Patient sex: M
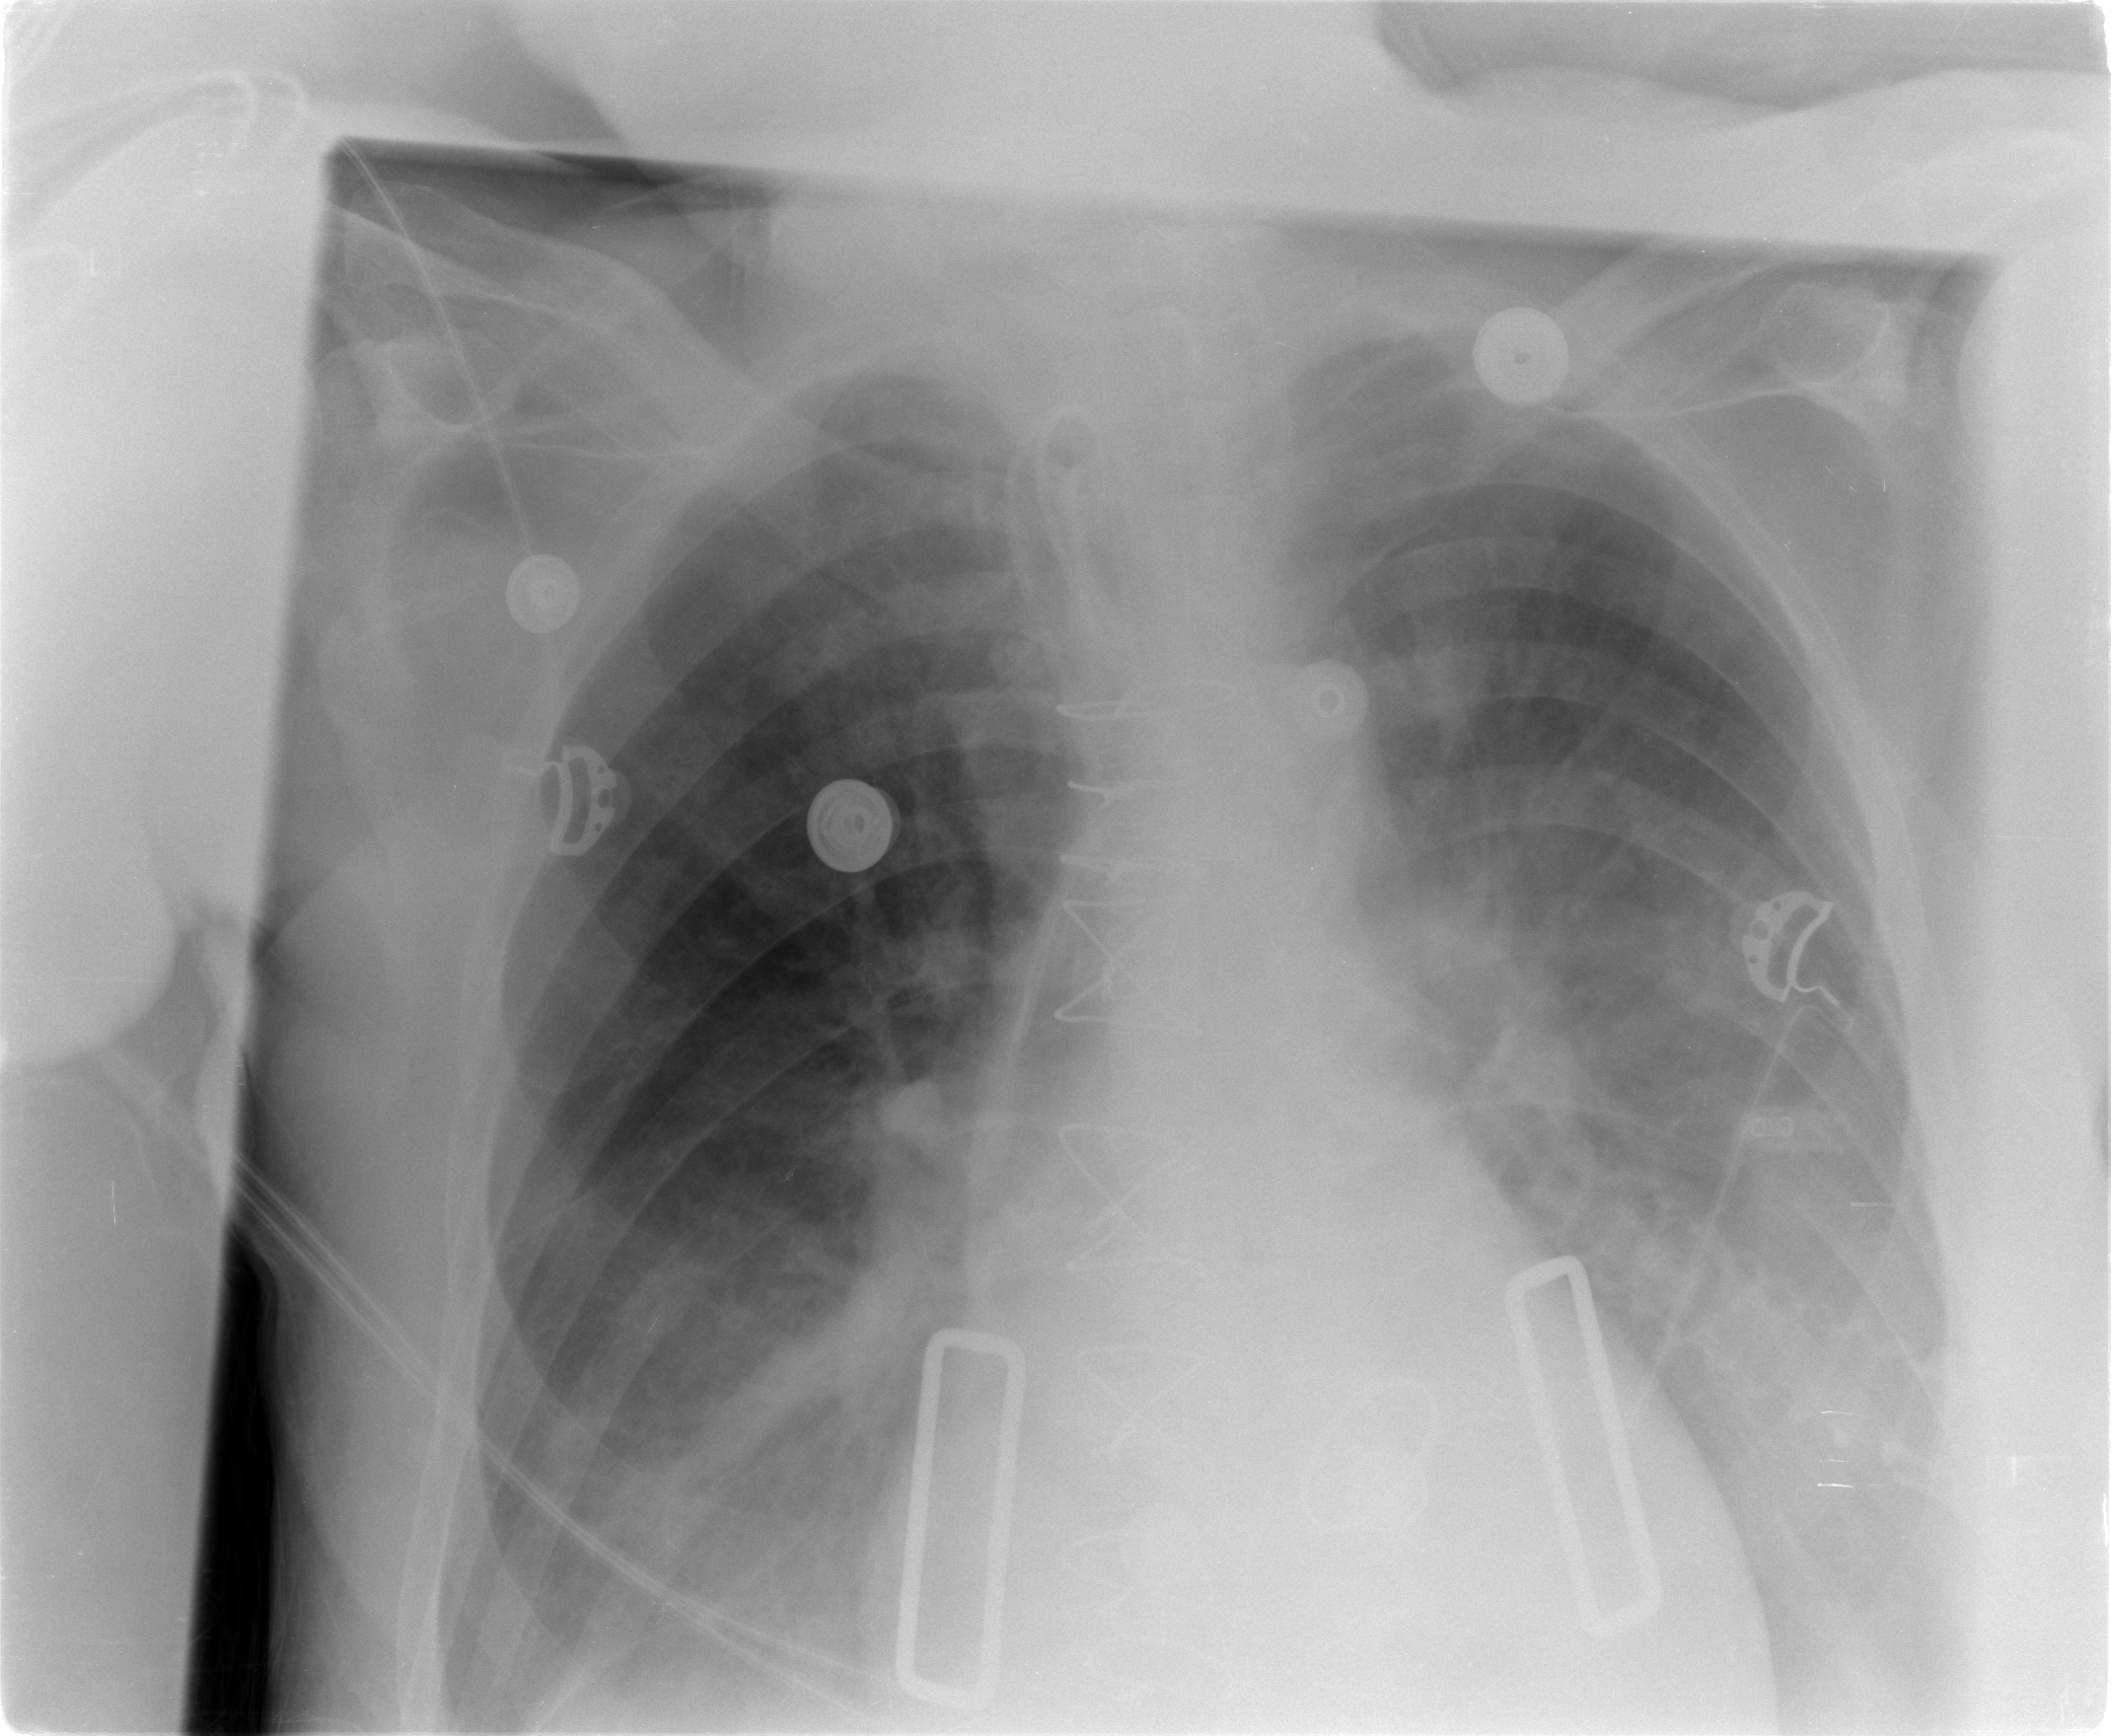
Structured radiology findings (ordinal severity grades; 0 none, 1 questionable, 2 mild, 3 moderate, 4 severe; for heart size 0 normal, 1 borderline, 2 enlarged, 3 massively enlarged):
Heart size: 2
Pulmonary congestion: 0
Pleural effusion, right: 2
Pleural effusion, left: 3
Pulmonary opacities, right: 1
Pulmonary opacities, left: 1
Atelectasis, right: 2
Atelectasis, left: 3